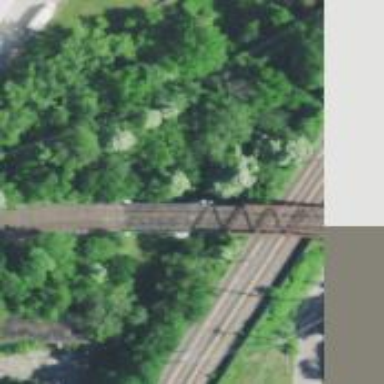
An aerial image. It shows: Bridge for light rail railway with electrified contact lines.